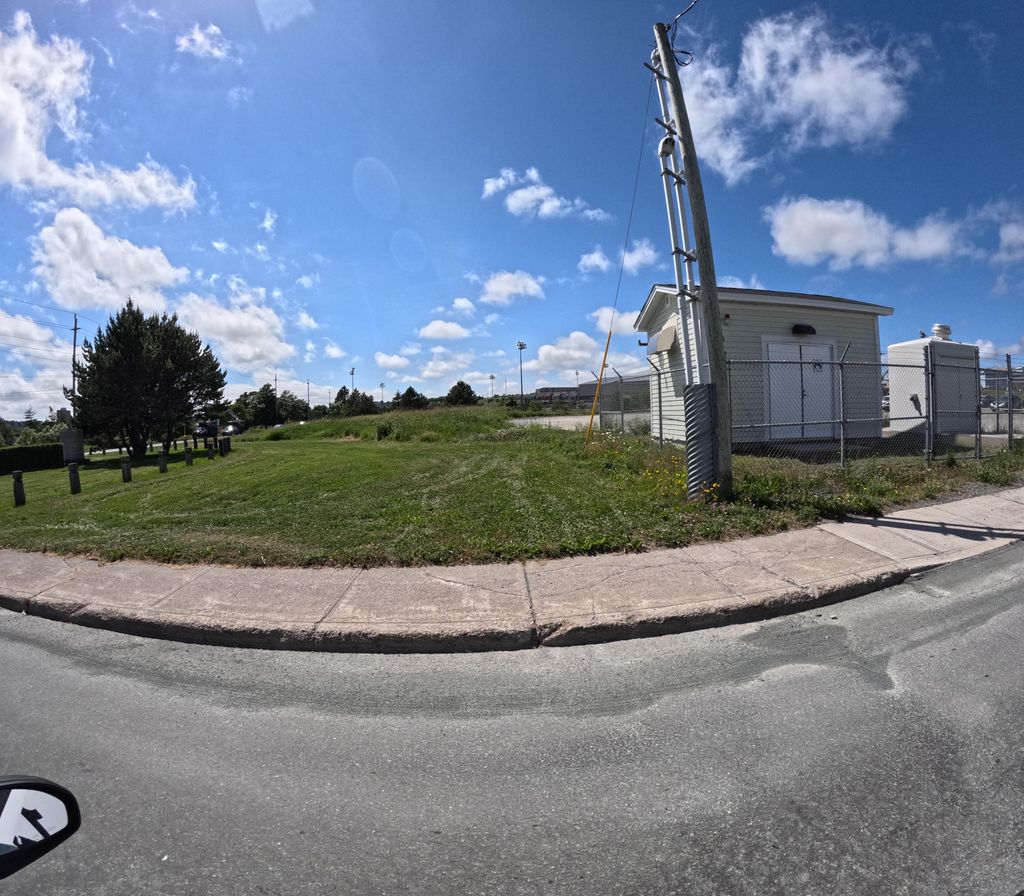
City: st_johns